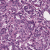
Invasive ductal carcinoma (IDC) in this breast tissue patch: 1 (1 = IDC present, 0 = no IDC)